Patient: sex M, age 69
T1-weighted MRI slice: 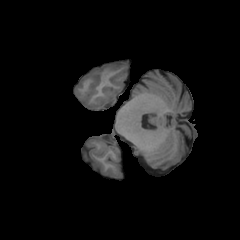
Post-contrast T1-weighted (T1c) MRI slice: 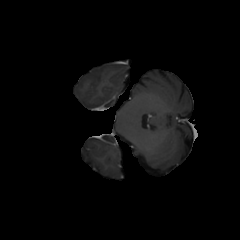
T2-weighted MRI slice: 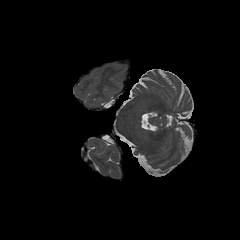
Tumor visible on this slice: no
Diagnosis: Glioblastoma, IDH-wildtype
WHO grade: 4